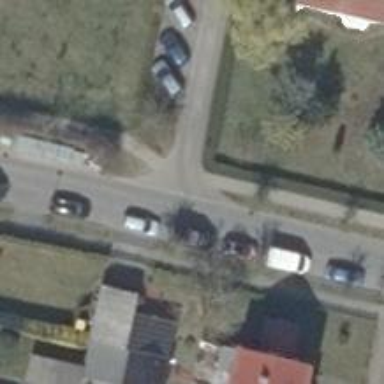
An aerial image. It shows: Smooth asphalt road in residential area.